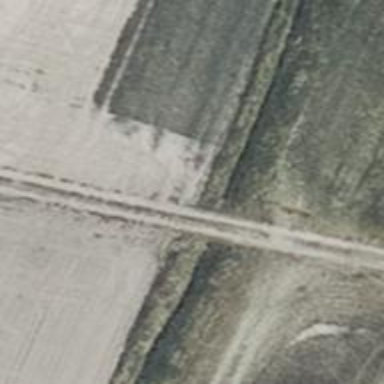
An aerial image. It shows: Culvert tunnel.